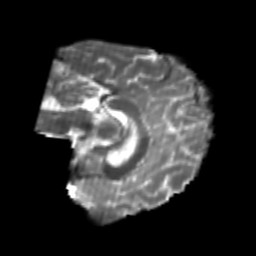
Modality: T2w
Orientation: sagittal
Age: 24
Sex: female
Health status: healthy
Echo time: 0.074 s